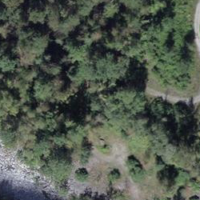
EUNIS habitat code: 32
Species observed at this site:
Lycaena phlaeas
Araneus diadematus
Glomeris transalpina
Colias croceus
Ebrechtella tricuspidata
Lasiommata maera
Sympetrum sanguineum
Milesia crabroniformis
Sympetrum fonscolombii
Maniola jurtina